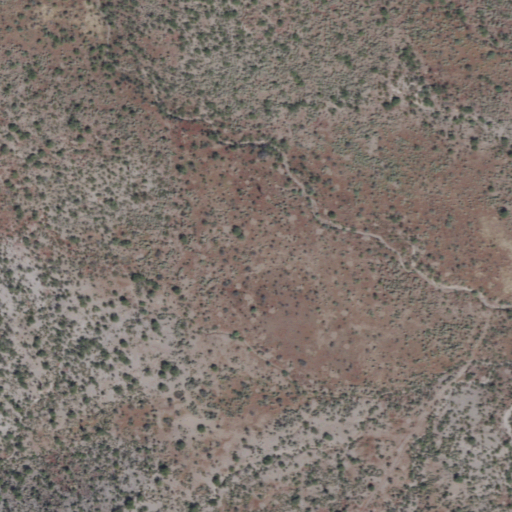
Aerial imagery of depression(s) in Arizona named Rattlesnake Basin containing only shrub